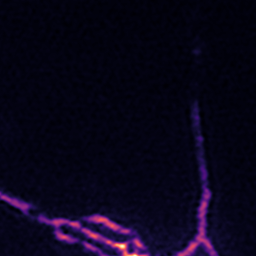
Label: Super-resolution ER image